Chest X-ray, PA view. Patient: 48 years old, sex M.
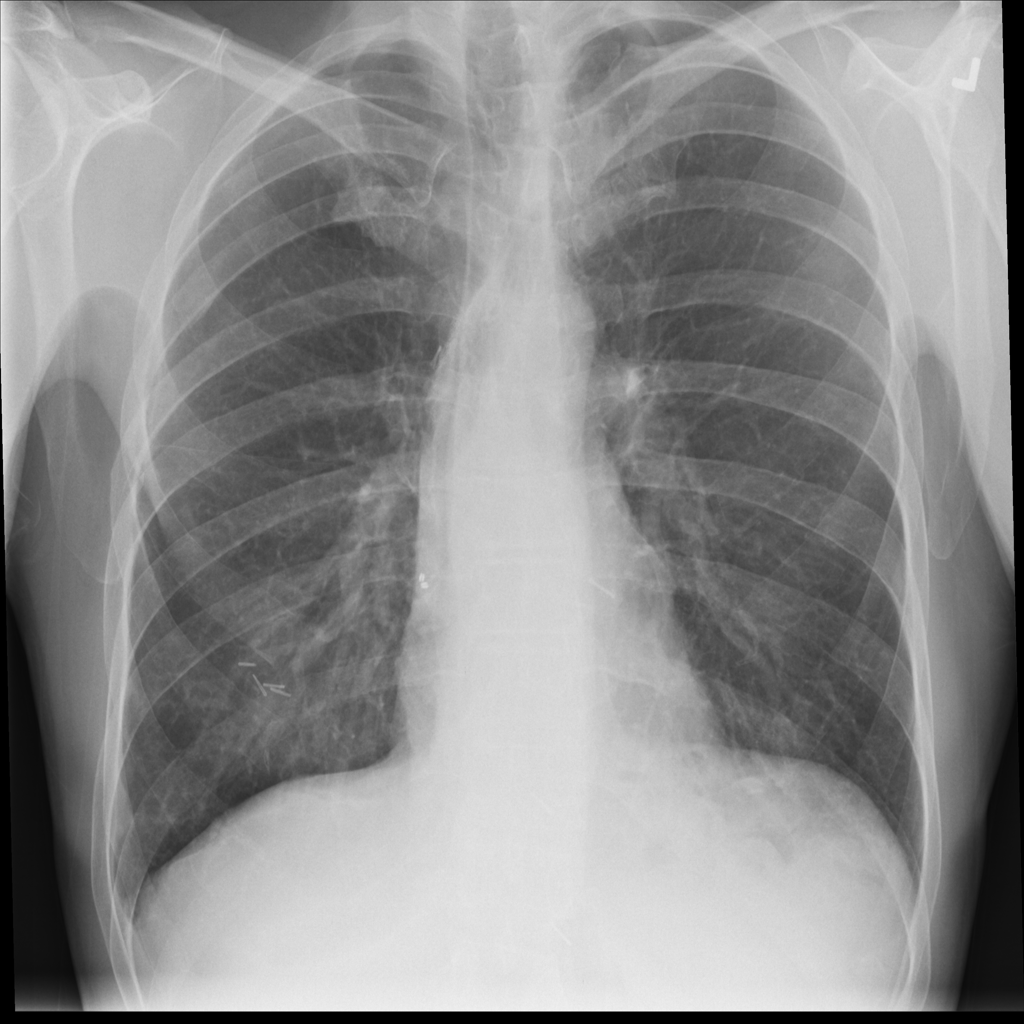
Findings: No Finding